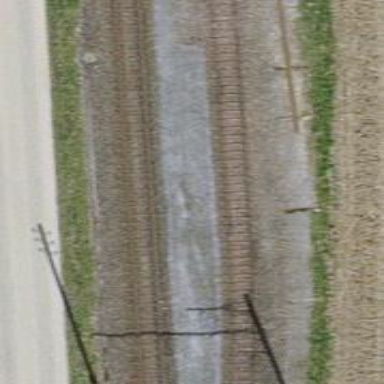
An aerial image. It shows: Narrow-gauge railway siding with electrified contact lines. It consists of one track.